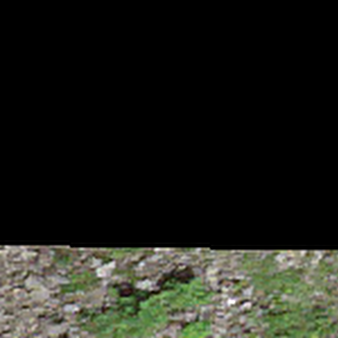
Label: other